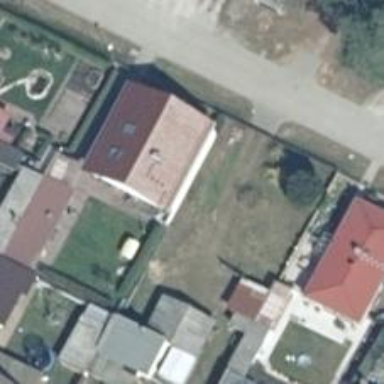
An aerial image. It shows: Gabled house with red roof oriented along its structure.